Question: I installed Flutter with VS code as editor..
Everything is fine ..
Flutter Doctor detects that there is a connected device ..
<URL>
My device is also recognised by VS code ..
][2
But when I try to test app .. there is nothing .. NOTHING -_-
No errors .. no messages .. no app .. nothing ..
<URL>
HEEEEEEEEELP PLZ
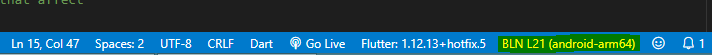
Answer: - Open the command line on the folder of your app and type 'flutter devices' and check the name of your physical device on the list.- Copy the name of the device. If it was an emulator it would something like 'emulator-5554' - Run 'flutter run -d emulator-5554' (having replaced it with the name of your device).
You could also try Android Studio to test if the issue is with VScode.